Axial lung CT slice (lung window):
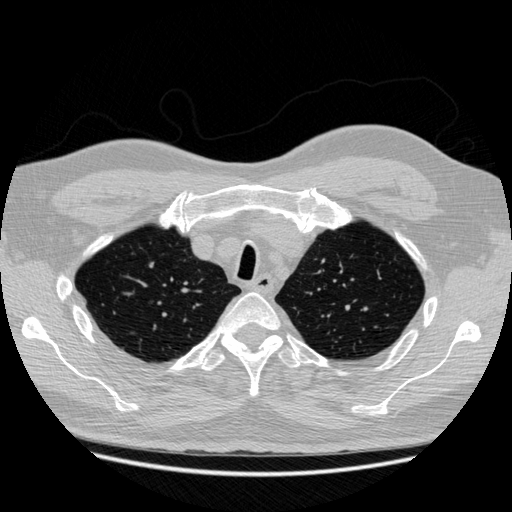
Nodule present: no